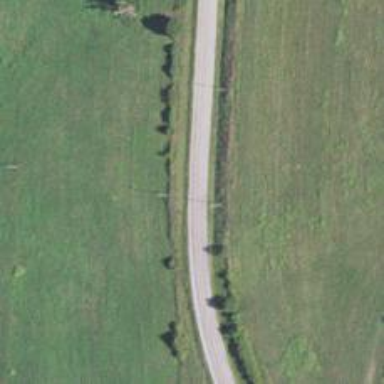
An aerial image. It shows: Tertiary road.